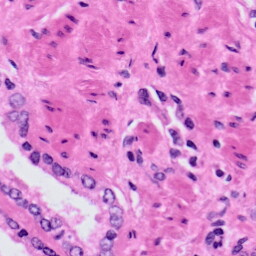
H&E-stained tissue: Prostate